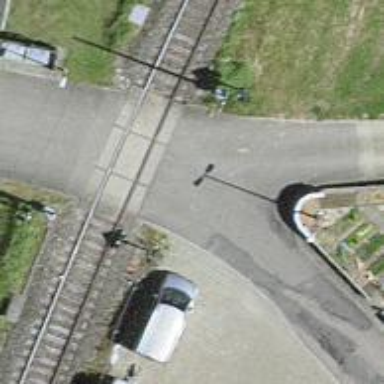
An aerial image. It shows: Level crossing with full barriers and lights.